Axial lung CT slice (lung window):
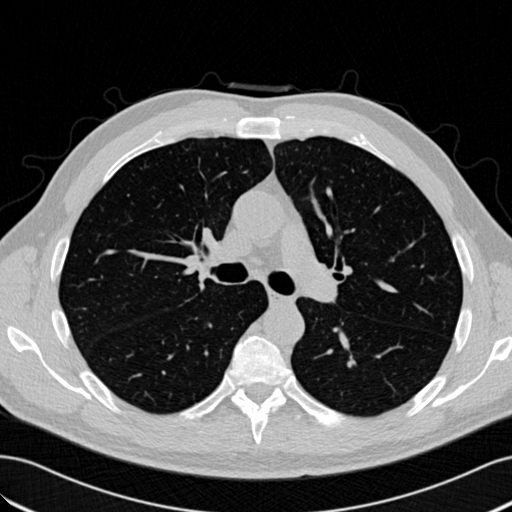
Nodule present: no